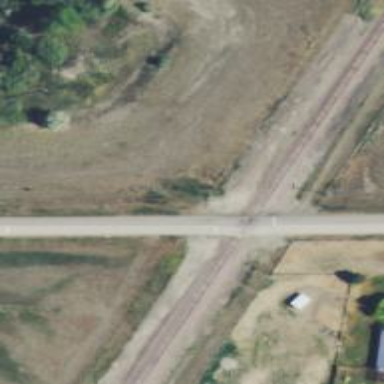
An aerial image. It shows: Level crossing along the railway.